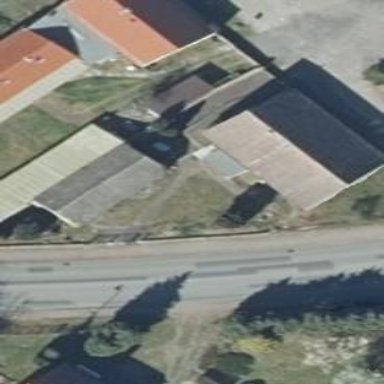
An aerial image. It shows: Building with gabled roof oriented along its structure.